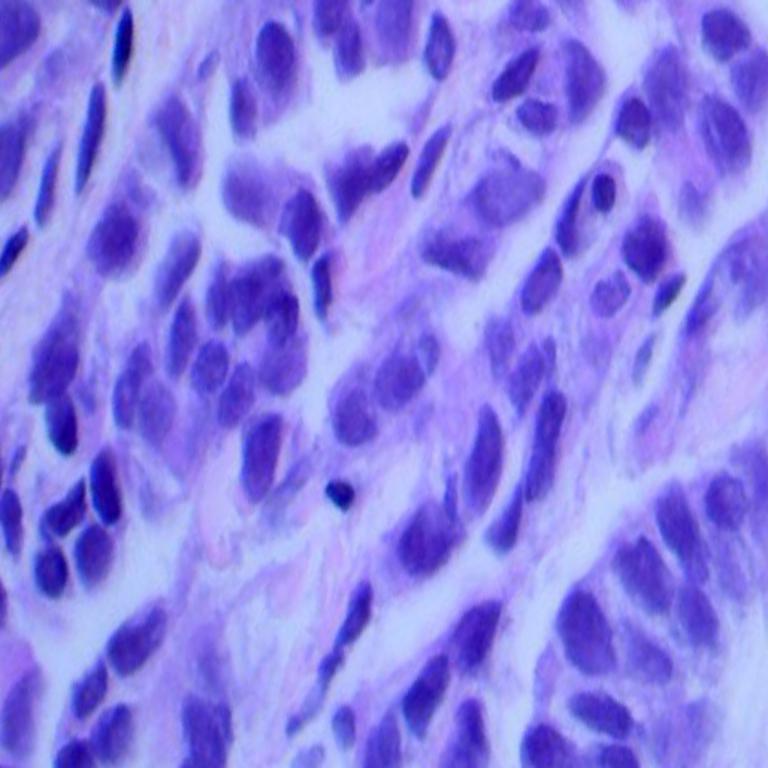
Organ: lung
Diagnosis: adenocarcinomas